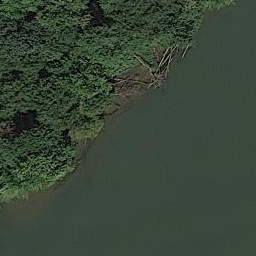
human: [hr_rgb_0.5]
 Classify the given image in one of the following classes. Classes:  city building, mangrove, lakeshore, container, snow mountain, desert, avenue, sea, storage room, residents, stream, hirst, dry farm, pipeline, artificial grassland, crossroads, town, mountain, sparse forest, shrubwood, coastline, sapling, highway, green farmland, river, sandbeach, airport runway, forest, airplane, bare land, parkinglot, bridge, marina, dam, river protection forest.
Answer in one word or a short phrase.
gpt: river protection forest